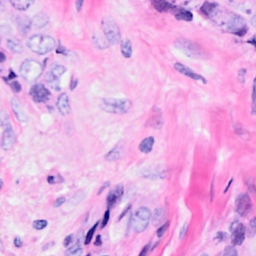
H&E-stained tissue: Breast